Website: bh-photo
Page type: cart
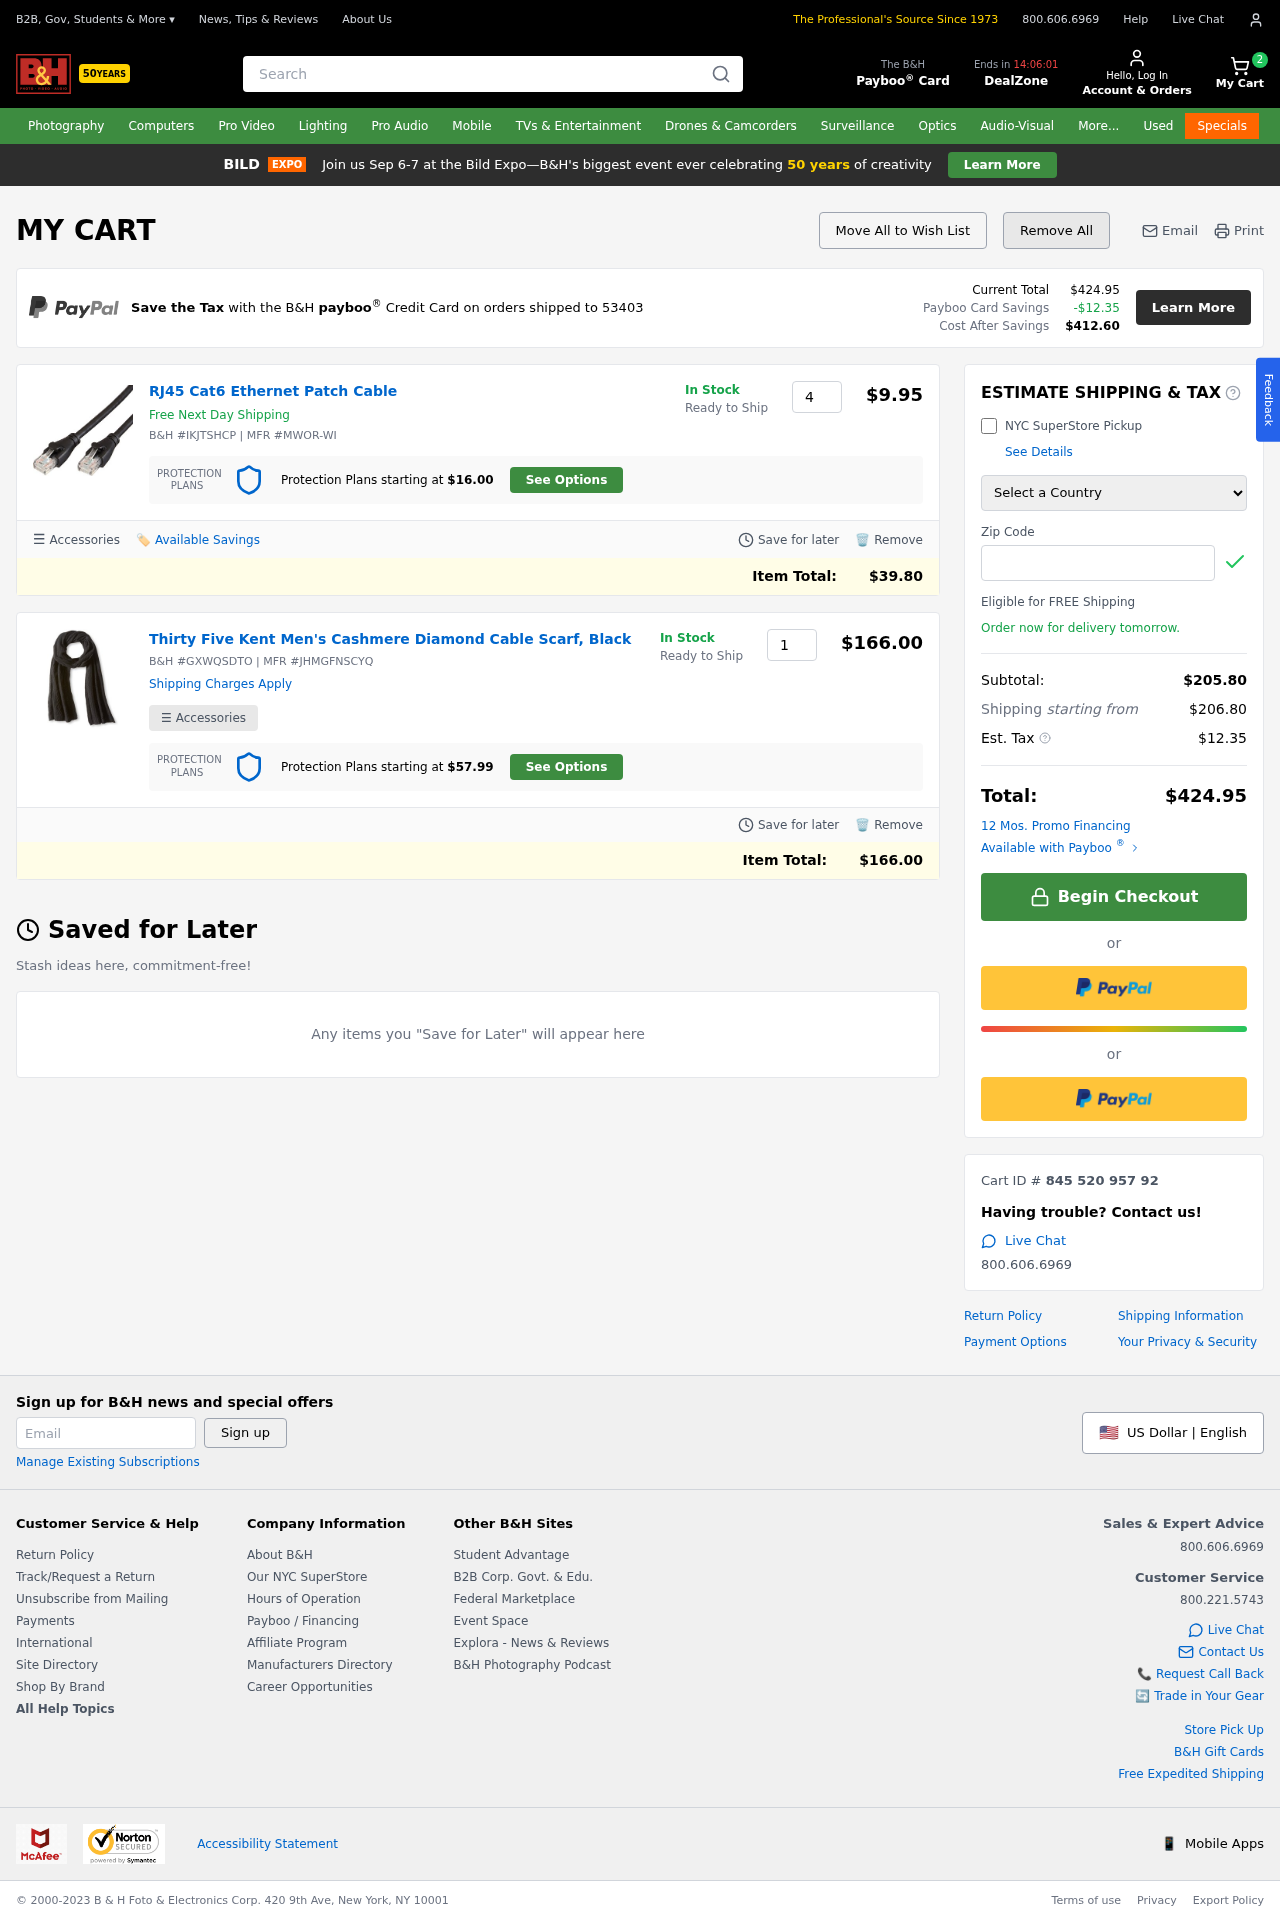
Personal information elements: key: PII_COUNTRY
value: United States
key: PII_POSTCODE
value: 53403
Product elements: key: PRODUCT1_NAME
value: RJ45 Cat6 Ethernet Patch Cable
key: PRODUCT1_PRICE
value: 9.95
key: PRODUCT1_QUANTITY
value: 4
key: PRODUCT2_NAME
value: Thirty Five Kent Men's Cashmere Diamond Cable Scarf, Black
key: PRODUCT2_PRICE
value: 166
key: PRODUCT2_QUANTITY
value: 1
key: PRODUCT1_ITEM_TOTAL
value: $39.80
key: PRODUCT2_ITEM_TOTAL
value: $166.00
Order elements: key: ORDER_NUM_ITEMS
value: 2
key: ORDER_TOTAL
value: $424.95
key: ORDER_TAX
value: -$12.35
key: ORDER_TAX
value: $12.35
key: ORDER_TOTAL_AFTER_SAVINGS
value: $412.60
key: ORDER_SUBTOTAL
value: $205.80
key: ORDER_SHIPPING_COST
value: $206.80
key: ORDER_ID
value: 845 520 957 92
Search elements: key: HEADER_SEARCH
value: Search